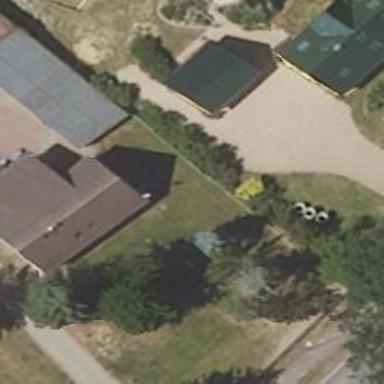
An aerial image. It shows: Simple house.